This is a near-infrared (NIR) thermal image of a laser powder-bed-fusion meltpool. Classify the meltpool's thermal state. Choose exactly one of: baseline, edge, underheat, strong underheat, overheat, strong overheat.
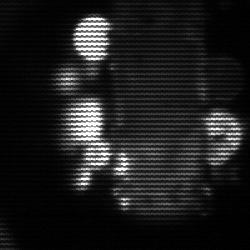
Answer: strong underheat